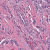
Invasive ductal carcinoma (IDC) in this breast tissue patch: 1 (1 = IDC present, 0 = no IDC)